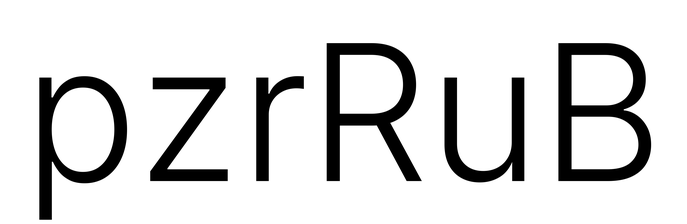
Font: Inter_Light